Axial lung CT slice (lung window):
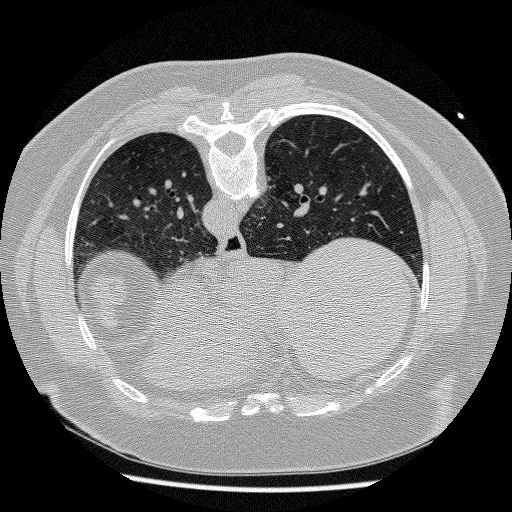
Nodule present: no